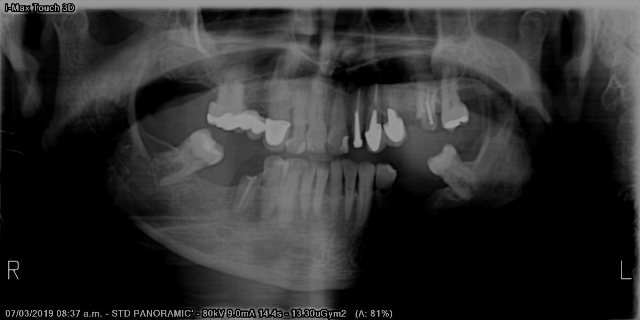
adult